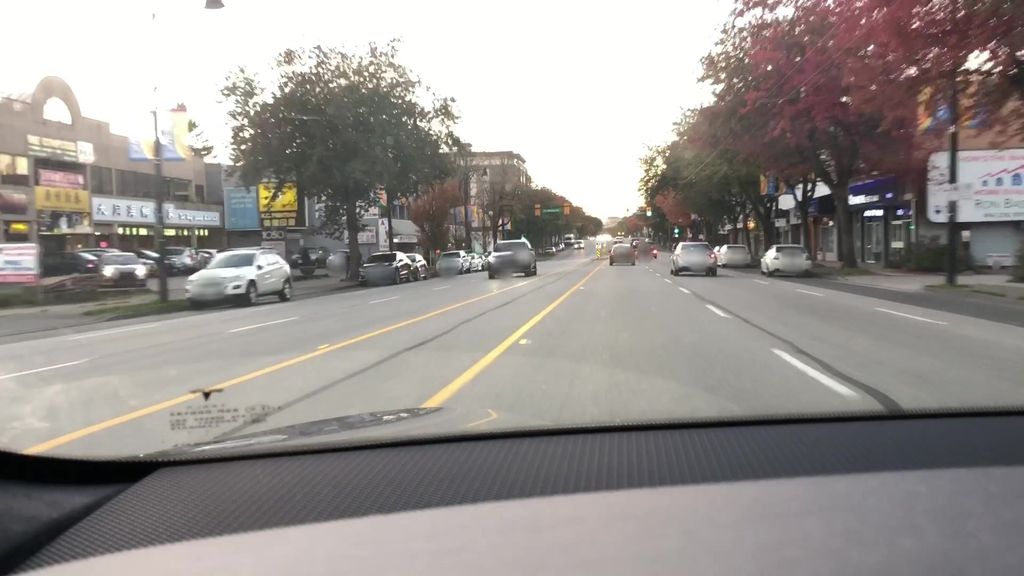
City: vancouver